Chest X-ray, PA view. Patient: 42 years old, sex M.
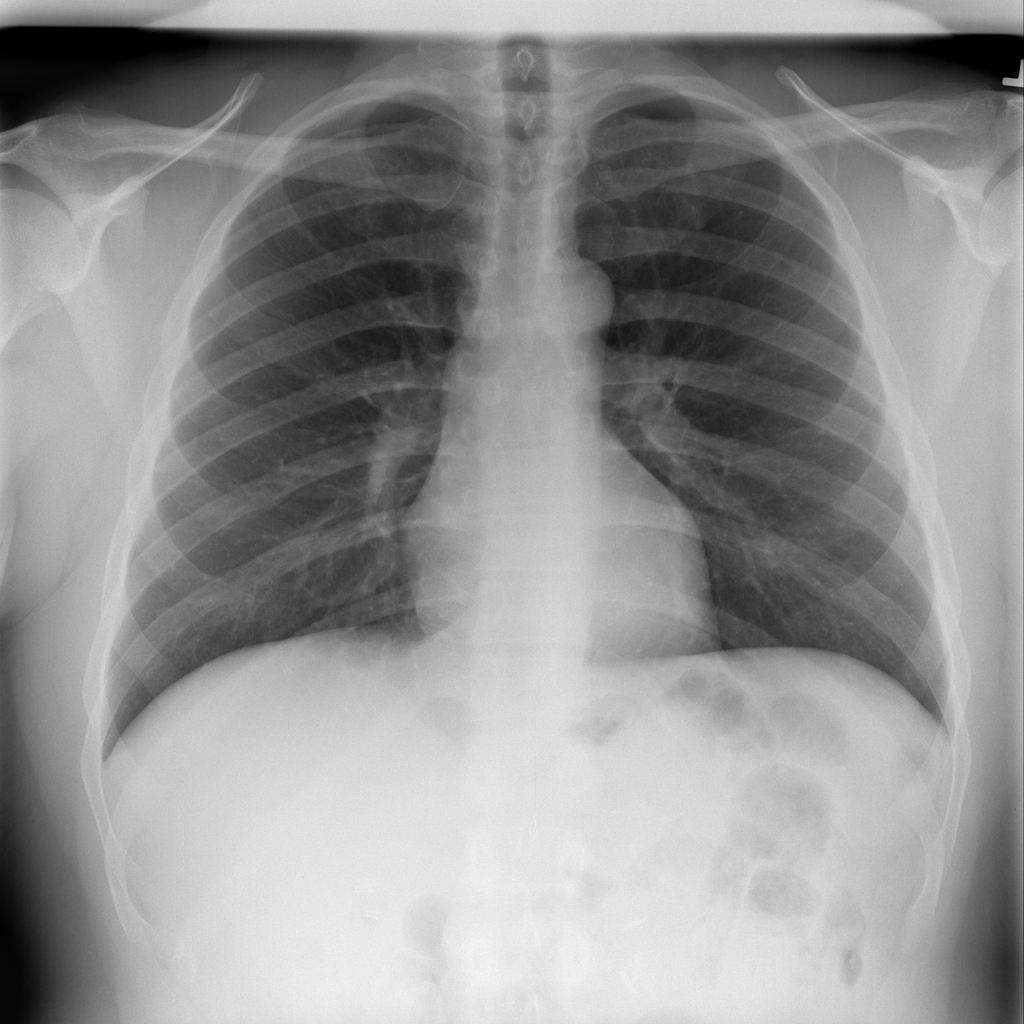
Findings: No Finding